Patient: sex F, age 33
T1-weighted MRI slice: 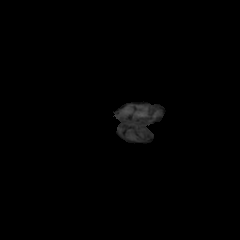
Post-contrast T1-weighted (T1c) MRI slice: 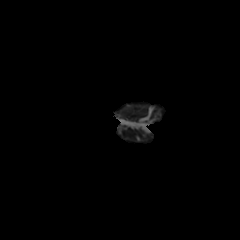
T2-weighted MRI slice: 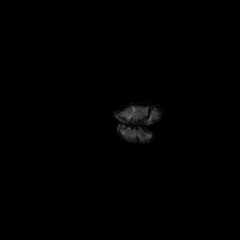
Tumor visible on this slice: no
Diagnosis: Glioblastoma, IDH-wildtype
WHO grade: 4